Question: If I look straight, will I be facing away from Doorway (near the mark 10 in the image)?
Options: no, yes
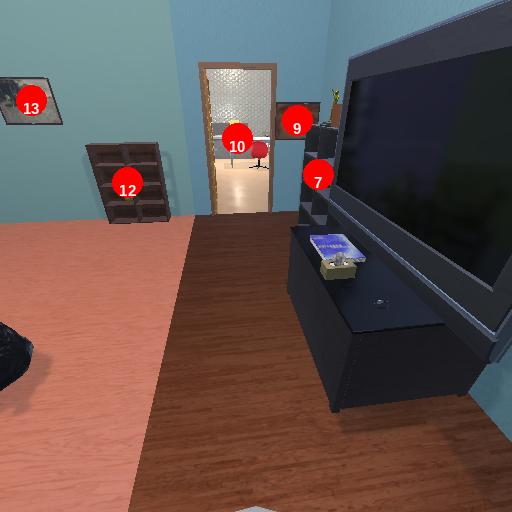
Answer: no